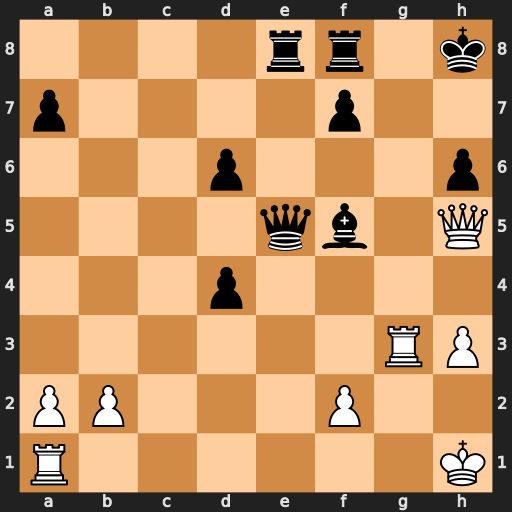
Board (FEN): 4rr1k/p4p2/3p3p/4qb1Q/3p4/6RP/PP3P2/R6K
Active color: w
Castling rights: -
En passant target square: -
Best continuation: Qxh6+ Bh7 f4